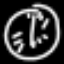
Label: clock